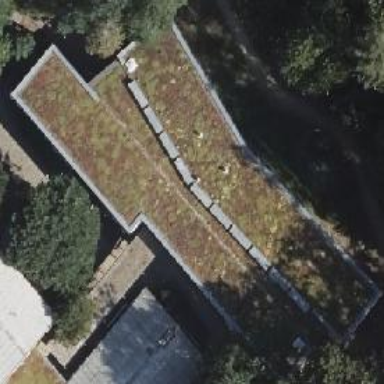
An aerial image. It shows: School building.